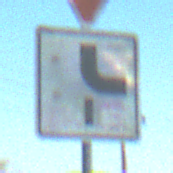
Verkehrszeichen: VerlaufVorfahrtsstrasse10
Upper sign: VorfahrtGewaehren
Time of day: SunriseSunset
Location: Outdoor (RoadRail)
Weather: Clear
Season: NotSpecified
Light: Natural